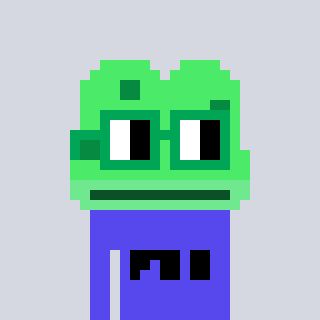
a pixel art character with square green glasses, a frog-shaped head and a computerblue-colored body on a cool background